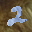
Label: 2